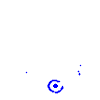
Particle: pion